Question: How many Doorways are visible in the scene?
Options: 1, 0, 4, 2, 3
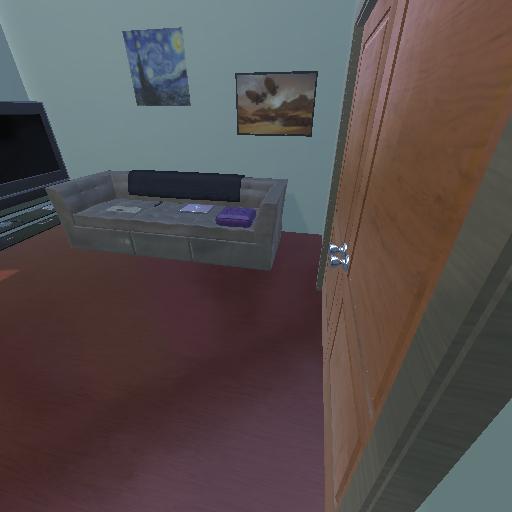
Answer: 1